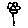
Label: flower